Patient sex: M
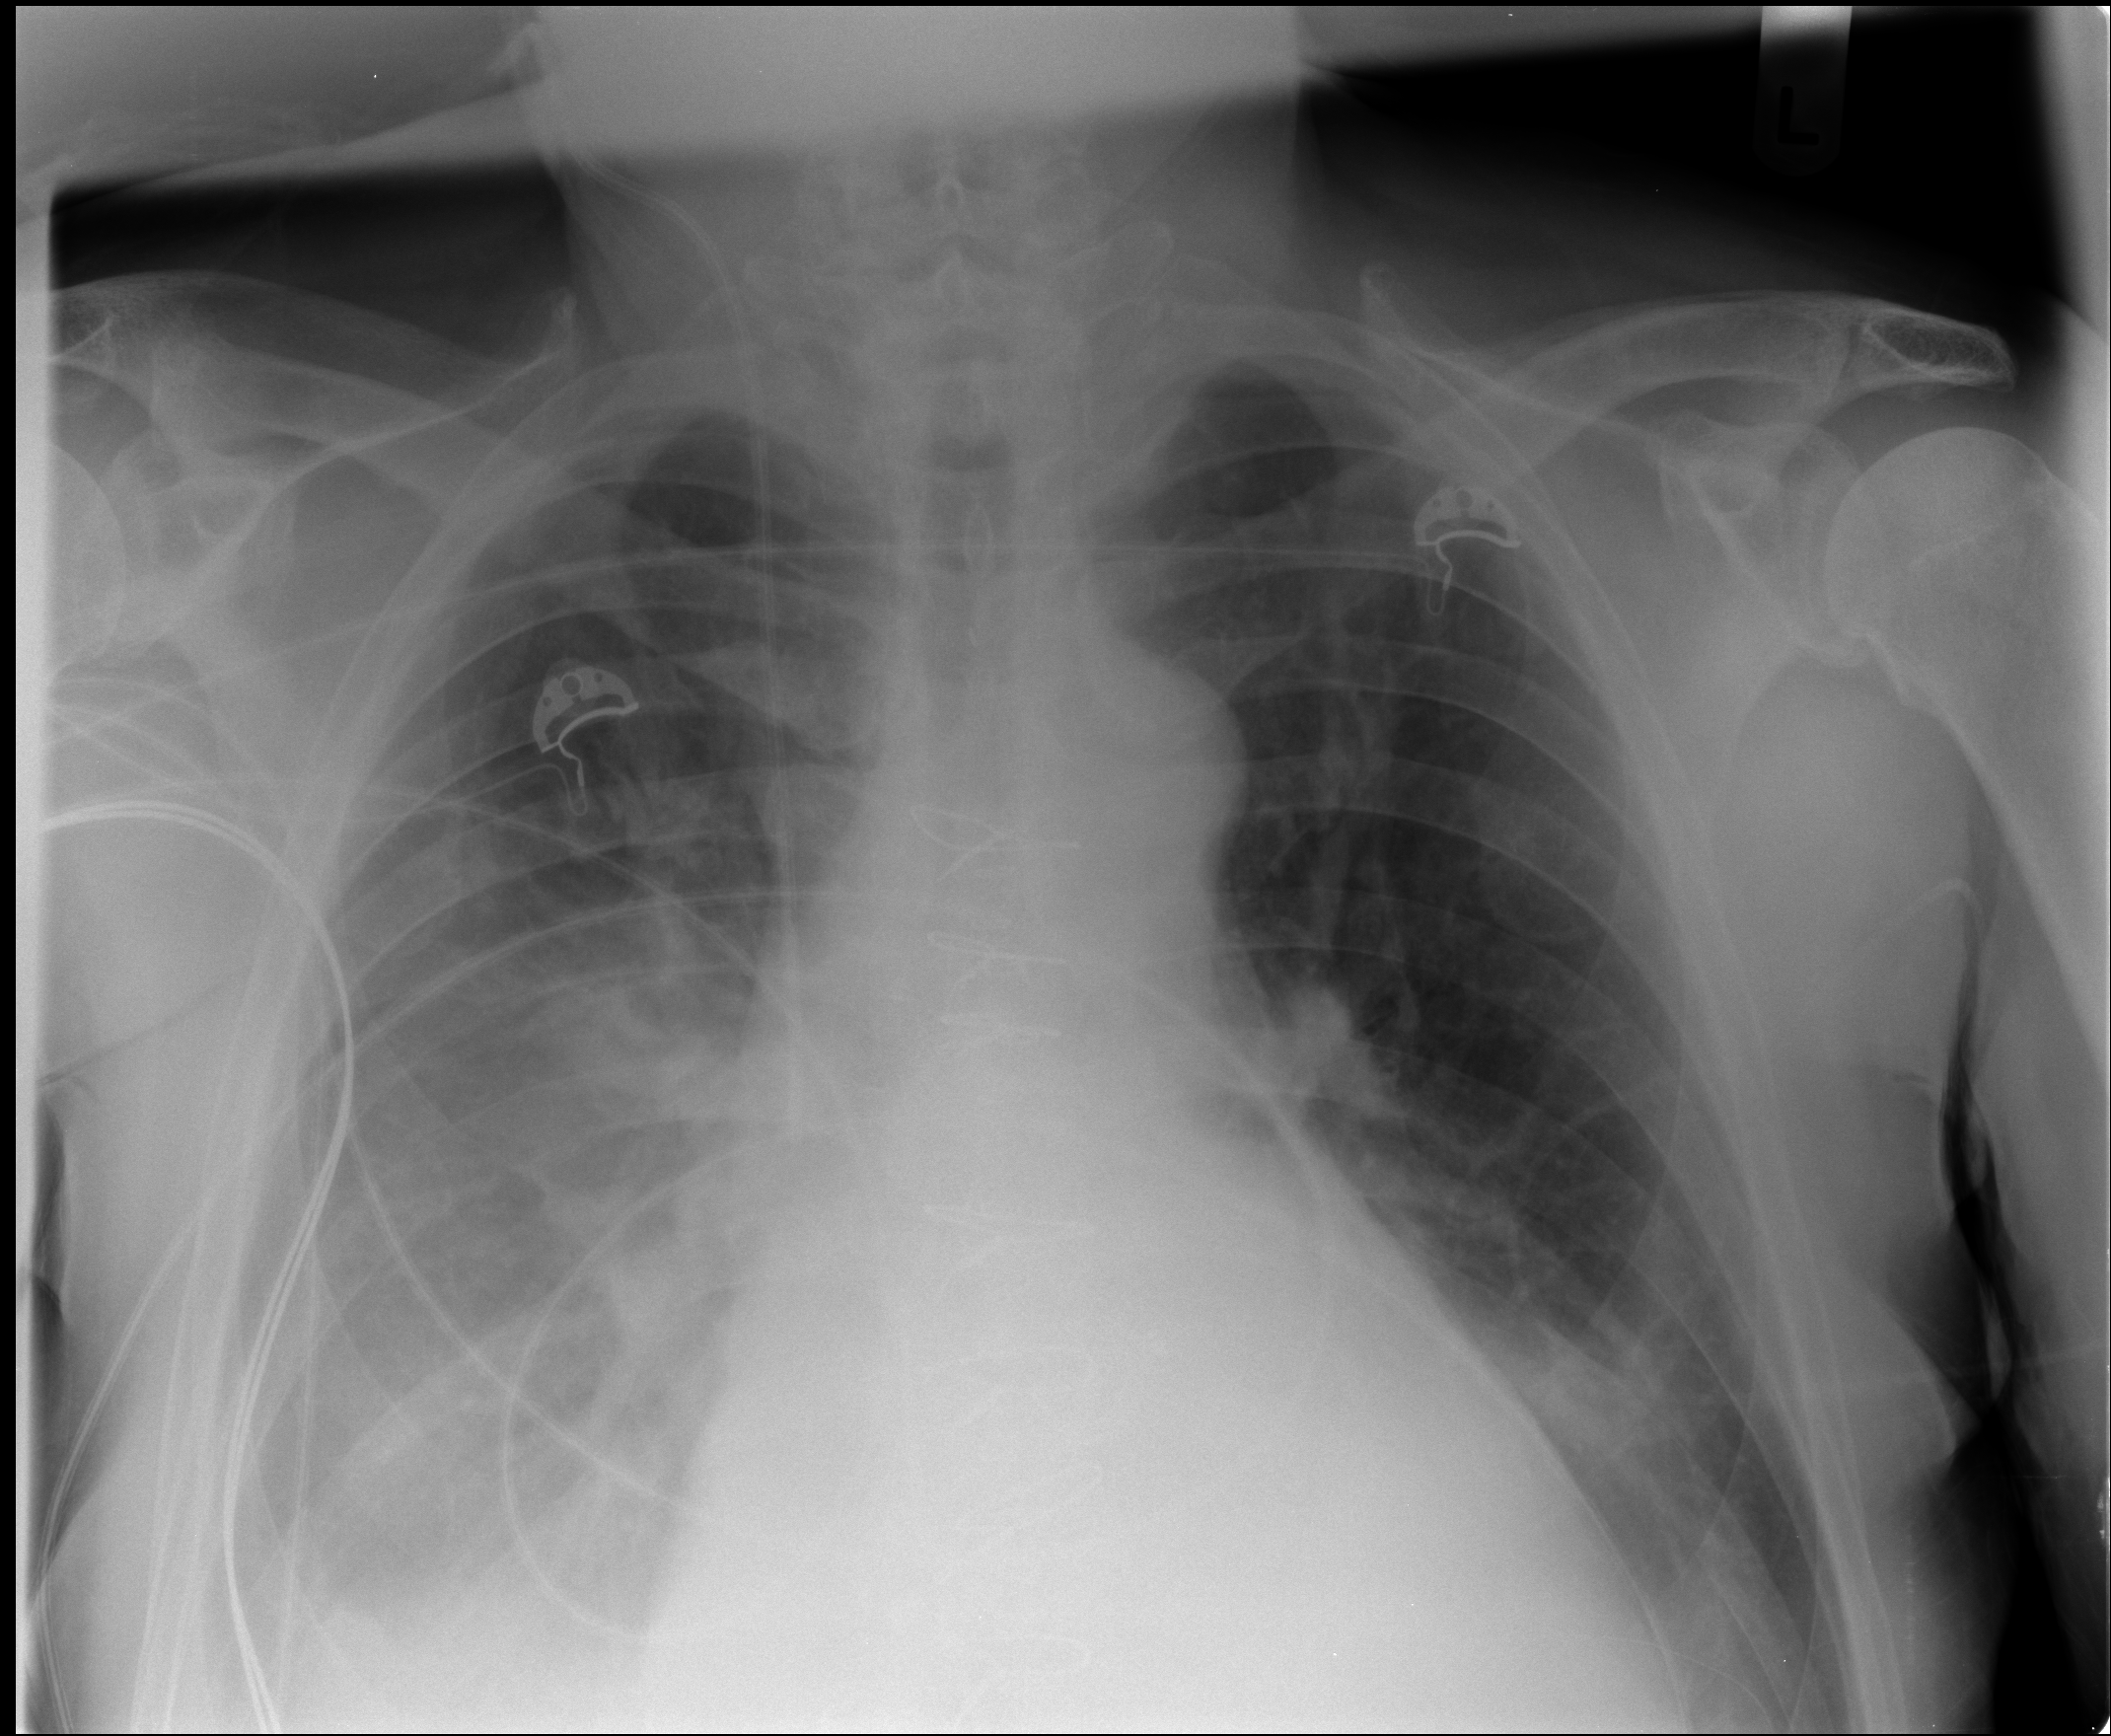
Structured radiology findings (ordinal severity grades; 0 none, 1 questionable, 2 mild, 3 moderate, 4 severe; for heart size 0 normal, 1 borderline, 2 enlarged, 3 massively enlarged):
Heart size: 2
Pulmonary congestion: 2
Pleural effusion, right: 2
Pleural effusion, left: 2
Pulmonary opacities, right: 2
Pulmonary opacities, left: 0
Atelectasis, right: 2
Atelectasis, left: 2